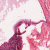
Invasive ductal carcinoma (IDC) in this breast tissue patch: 0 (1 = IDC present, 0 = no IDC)